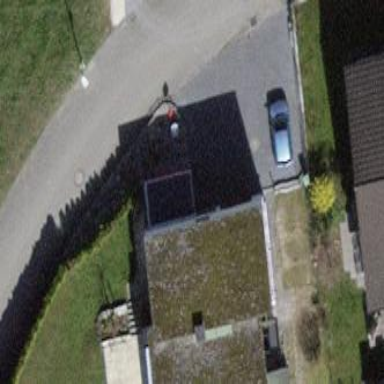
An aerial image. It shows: Building with flat roof.